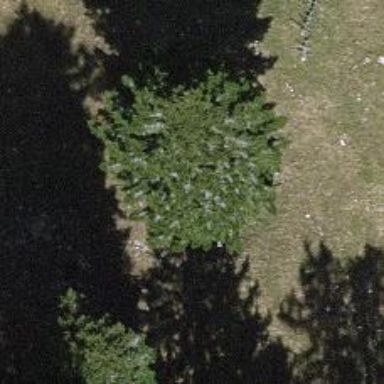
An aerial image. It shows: Beautiful tree in nature.